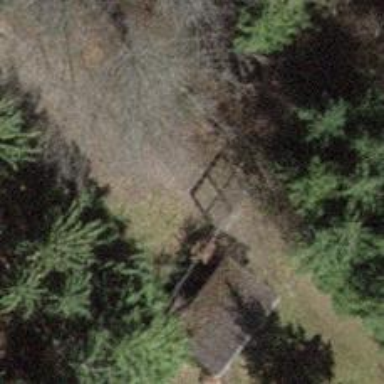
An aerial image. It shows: Gate.